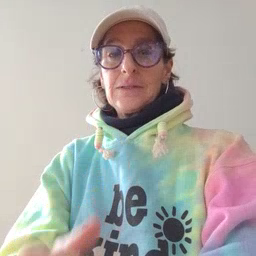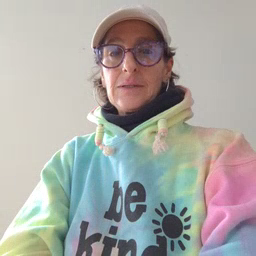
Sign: red